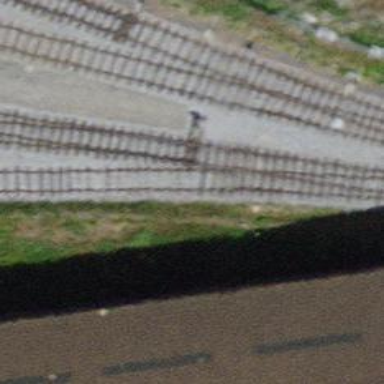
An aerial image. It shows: Railway switch.